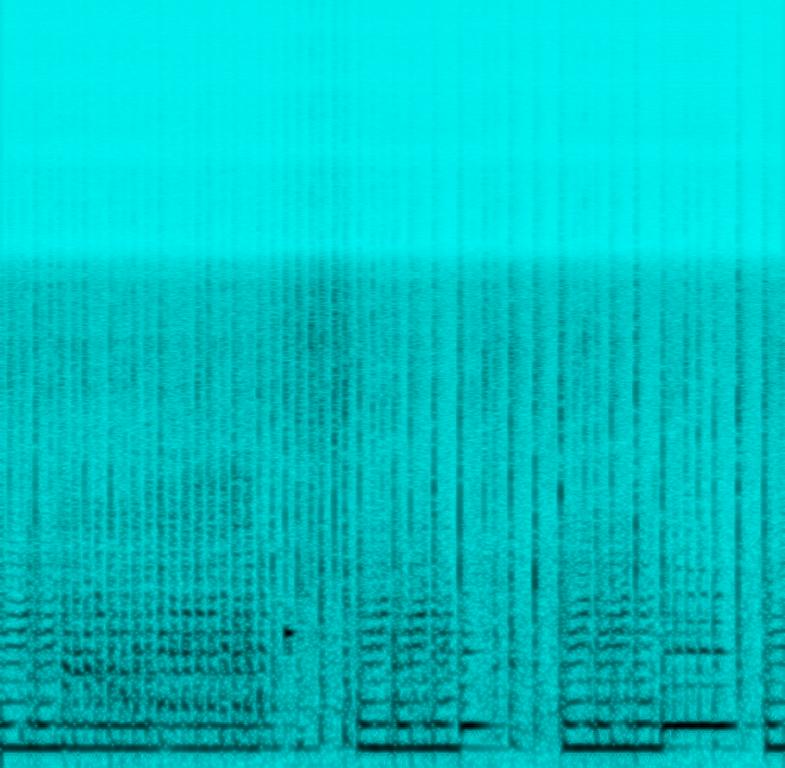
The low quality recording features a groovy didgeridoo melody playing over wooden percussion. The recording is noisy and in mono.